Question: I have to build a custom report that takes the orderlines for each order with the client's name,address and username on the report.
When I make a simple query like:
'''
SELECT FilteredSalesOrder.*, FilteredAccount.*
FROM FilteredSalesOrder INNER JOIN FilteredAccount
ON FilteredSalesOrder.customerid = FilteredAccount.accountid
'''
I retrieve data but only for a single line. When there are more, the preview shows nothing.
which is not that big of a problem because I only need it for 1 order at a time.
So for my OrderReport I need all the OrderLines for each order. The report is printed out per Order not for multiple orders at the same time.
It will look something like this:

I just joined 5 tables from which I need data in my Order Report.
'''
SELECT FilteredSalesOrder.*, FilteredAccount.*, FilteredSalesOrderDetail.*, FilteredSystemUser.*, FilteredProduct.*
FROM ((((FilteredSalesOrder INNER JOIN FilteredAccount
ON FilteredSalesOrder.customerid = FilteredAccount.accountid) INNER JOIN FilteredSalesOrderDetail
ON FilteredSalesOrderDetail.salesorderid = FilteredSalesOrder.salesorderid) INNER JOIN FilteredProduct
ON FilteredProduct.productid = FilteredSalesOrderDetail.productid) INNER JOIN FilteredSystemUser
ON FilteredSystemUser.systemuserid = FilteredSalesOrder.ownerid)
'''
So to summarize:
- - -
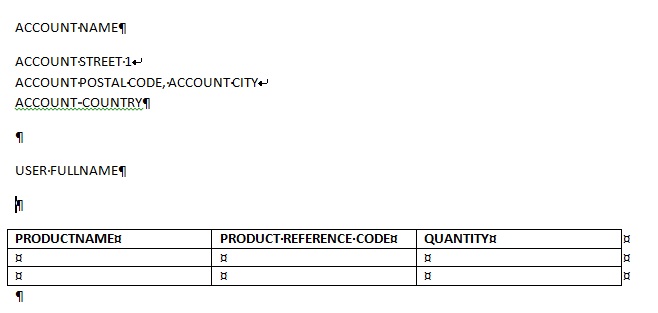
Answer: -
It returned an error because the query returned more than 665 Columns and apparently SQL can't handle that.
-
This was solved by adjusting the connection string when you open the report in notepad++ you can alter it to match your production environment.
-
That is something that the report handles itself when you make the report using the report wizard of Visual Studio 2008 on the SQL Server. If you drag and drop fields from your dataset. The report will only take the first record it finds.